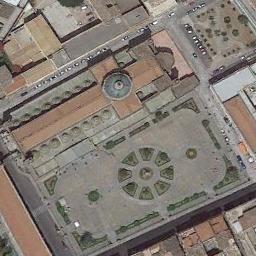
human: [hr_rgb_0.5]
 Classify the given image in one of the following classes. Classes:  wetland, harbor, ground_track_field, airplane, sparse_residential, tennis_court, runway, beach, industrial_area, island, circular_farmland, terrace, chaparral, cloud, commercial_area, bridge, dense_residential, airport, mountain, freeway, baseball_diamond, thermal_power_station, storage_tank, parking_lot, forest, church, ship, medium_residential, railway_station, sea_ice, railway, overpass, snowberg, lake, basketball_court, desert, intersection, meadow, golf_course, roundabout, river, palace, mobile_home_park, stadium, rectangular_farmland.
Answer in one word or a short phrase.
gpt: church